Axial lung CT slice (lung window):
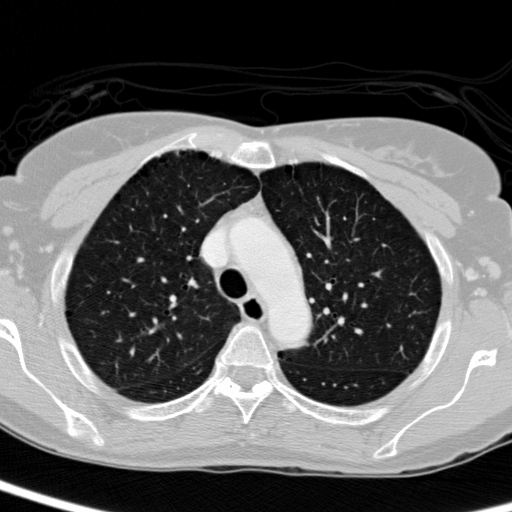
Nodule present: no